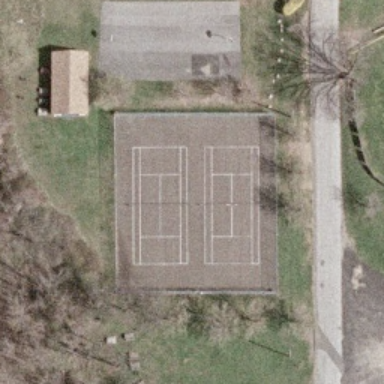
Two tennis courts arranged neatly with some withered plants surrounded .